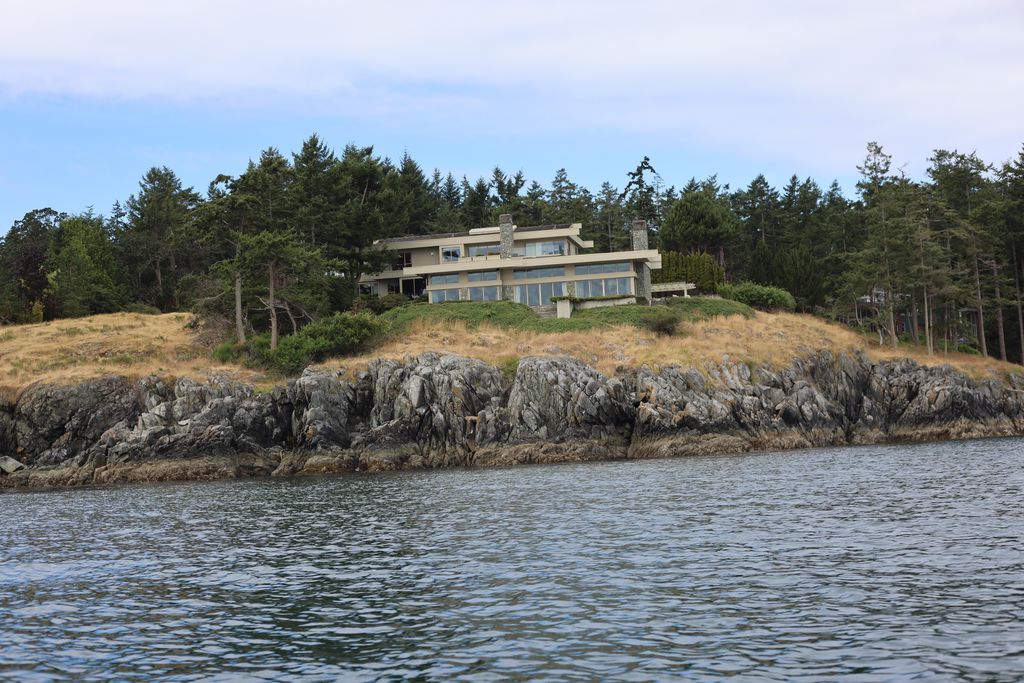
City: victoria